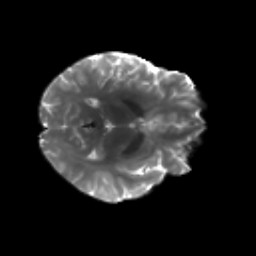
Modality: T2w
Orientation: axial
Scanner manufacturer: siemens
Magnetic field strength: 3 T
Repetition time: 4.16 s
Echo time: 0.0806 s